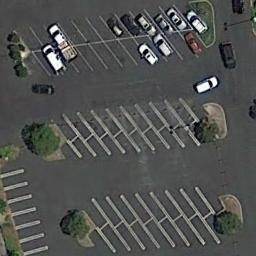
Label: parking_lot